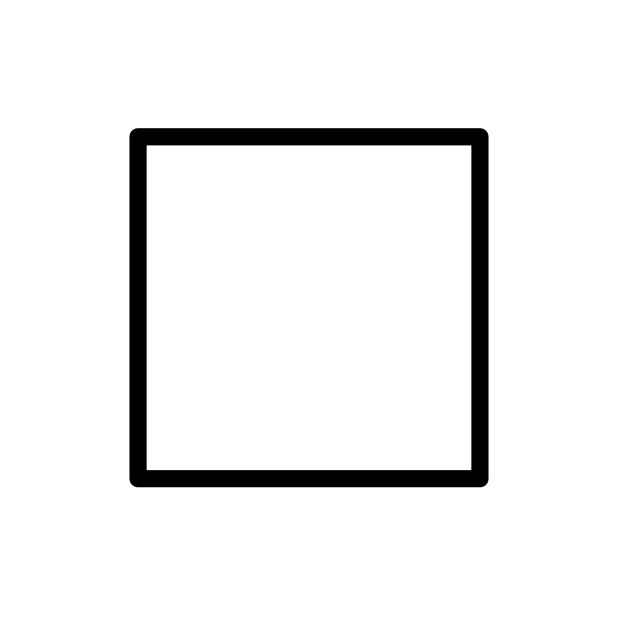
Emoji: ◻
Name: white medium square
Unicode: 0x25fb